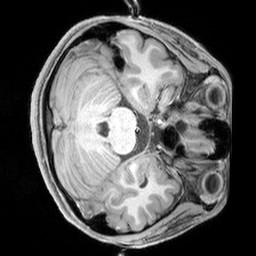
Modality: T1w
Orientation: axial
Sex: female
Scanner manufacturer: siemens
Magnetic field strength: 3 T
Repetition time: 2.3 s
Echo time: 0.00226 s